Field crop: tomato
Growth stage: 1
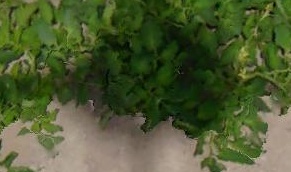
Species: tomato